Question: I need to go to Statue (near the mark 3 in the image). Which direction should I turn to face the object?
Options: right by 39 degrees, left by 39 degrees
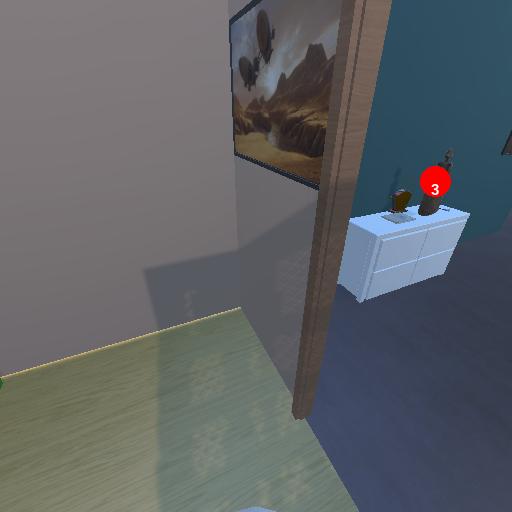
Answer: right by 39 degrees